Field crop: tomato
Growth stage: 2
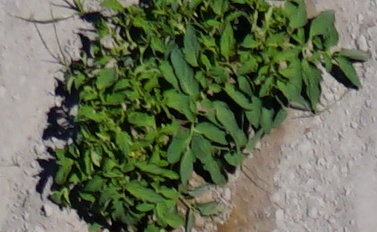
Species: tomato